Question: I'm trying to create the following layout:

When the page is smaller - the blue column should go under the red column.
No matter what I try - the issue is the red box always wants to be the same height as the blue box.
<URL>
'''
<div class="container-fluid">
<div class="row">
<div class="col-md-8 order-md-1">
<div
style="height:100px;width:100px;background-color:red"></div>
</div>
<div class="col-md-4 order-md-3"><div style="height:300px;width:100px;background-color:blue"></div></div>
</div>
<div class="row">
<div class="col-md-4 order-md-2"><div style="height:100px;width:100px;background-color:green"></div></div>
</div>
</div>
'''
I would like my green box to move under the red box.
The red box always stays the same height as the blue box. It moves under the red box correctly when the screen is smaller.
But the green box will not move under the red box.
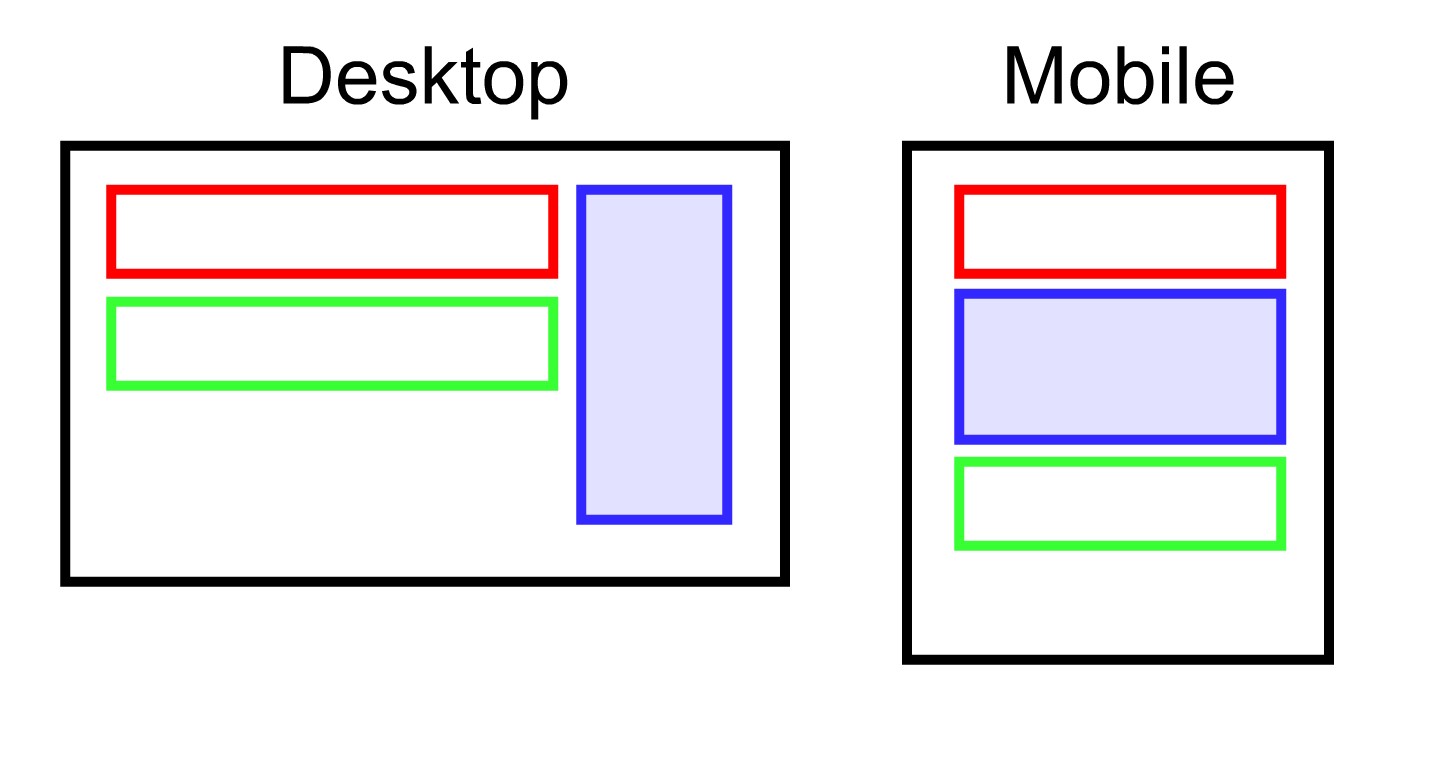
Answer: Make two blue boxes:
- 'd-md-block d-none'- 'd-md-none d-block'
Those classes are <URL> CSS property.
See the snippet below.
'''
<link href="https://cdn.jsdelivr.net/npm/bootstrap@5.2.2/dist/css/bootstrap.min.css" rel="stylesheet" integrity="sha384-Zenh87qX5JnK2Jl0vWa8Ck2rdkQ2Bzep5IDxbcnCeuOxjzrPF/et3URy9Bv1WTRi" crossorigin="anonymous">
<script src="https://cdn.jsdelivr.net/npm/bootstrap@5.2.2/dist/js/bootstrap.bundle.min.js" integrity="sha384-OERcA2EqjJCMA+/3y+gxIOqMEjwtxJY7qPCqsdltbNJuaOe923+mo//f6V8Qbsw3" crossorigin="anonymous"></script>
<div class="container-fluid">
<div class="row">
<div class="col-md-8">
<div style="height:100px;width:100%;background-color:red"></div>
<div class="d-md-none d-block" style="height:300px;width:100%;background-color:blue"></div> <!-- Show on mobile -->
<div style="height:100px;width:100%;background-color:green"></div>
</div>
<div class="col-md-4 d-md-block d-none">
<div style="height:300px;width:100%;background-color:blue"></div> <!-- Show on desktop -->
</div>
</div>
</div>
'''